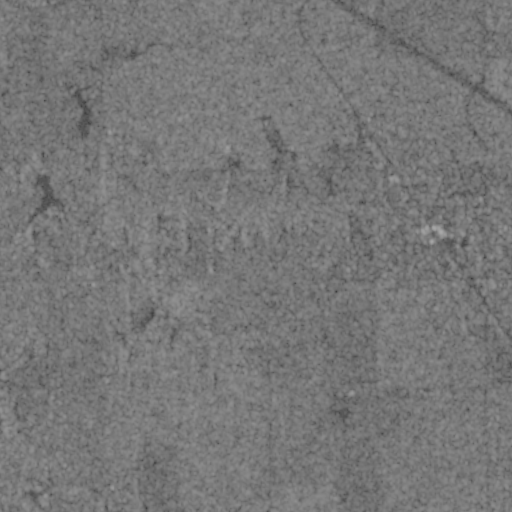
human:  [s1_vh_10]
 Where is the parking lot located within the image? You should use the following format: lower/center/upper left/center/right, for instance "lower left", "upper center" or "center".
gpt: The parking lot is located in the center right of the image.
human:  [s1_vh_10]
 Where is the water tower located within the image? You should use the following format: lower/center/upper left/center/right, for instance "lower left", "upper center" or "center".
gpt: The water tower is located in the upper right of the image.
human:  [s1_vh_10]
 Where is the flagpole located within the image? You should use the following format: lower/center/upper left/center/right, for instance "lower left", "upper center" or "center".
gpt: The flagpole is located in the center right of the image.
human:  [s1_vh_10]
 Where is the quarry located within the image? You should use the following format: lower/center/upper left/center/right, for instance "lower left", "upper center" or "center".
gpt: There is no quarry in the image.

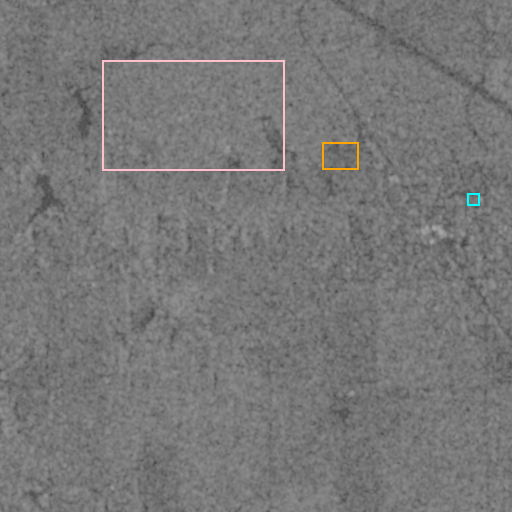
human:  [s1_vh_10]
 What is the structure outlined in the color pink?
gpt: The structure outlined in pink is a crop field.
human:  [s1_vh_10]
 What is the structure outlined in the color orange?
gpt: The structure outlined in orange is a park.
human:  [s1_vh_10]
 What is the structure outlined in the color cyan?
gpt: The structure outlined in cyan is a building.
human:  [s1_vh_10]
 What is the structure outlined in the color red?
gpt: There is no red outline.